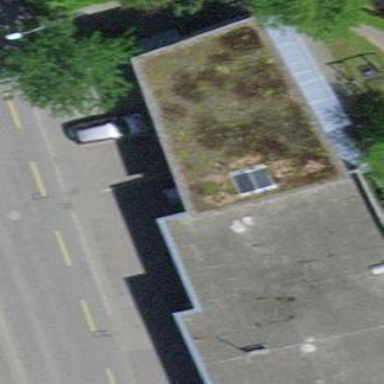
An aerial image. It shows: Commercial building.